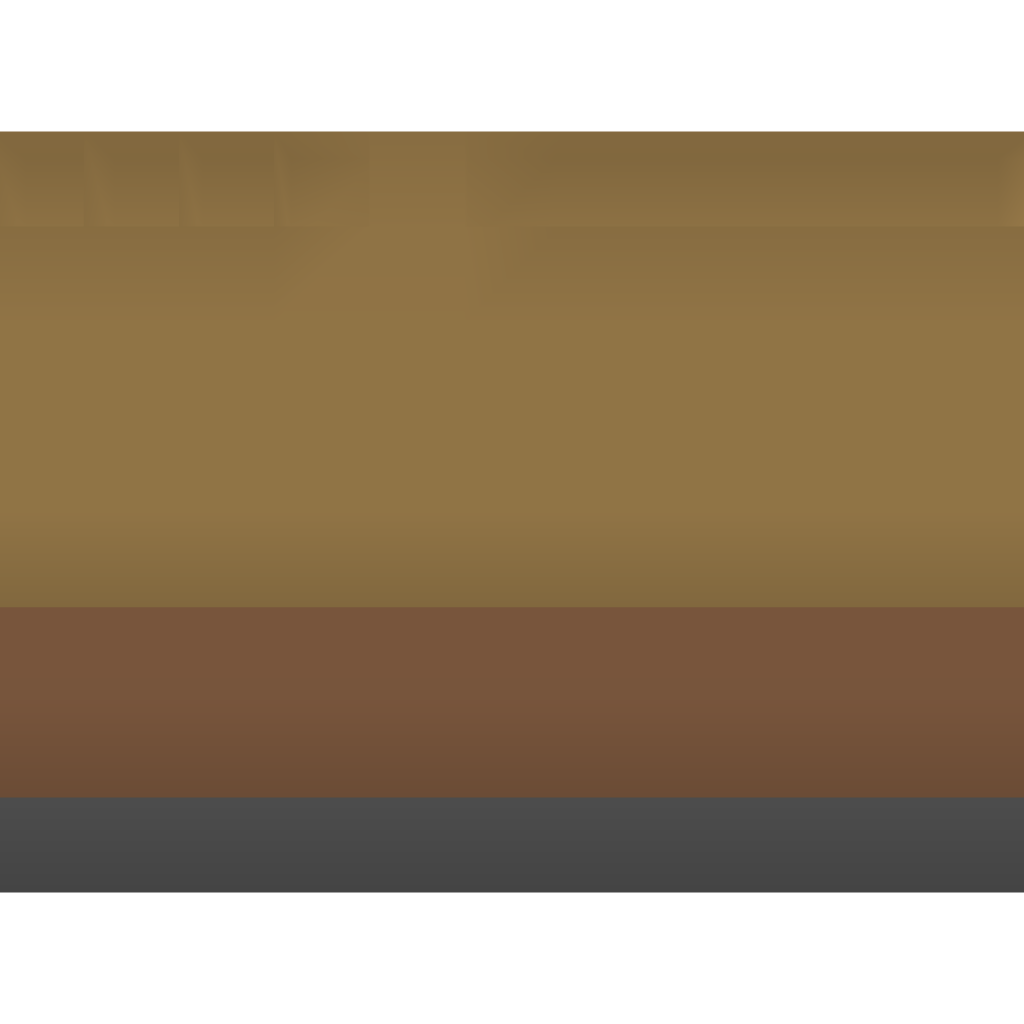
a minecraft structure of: Swimming pool